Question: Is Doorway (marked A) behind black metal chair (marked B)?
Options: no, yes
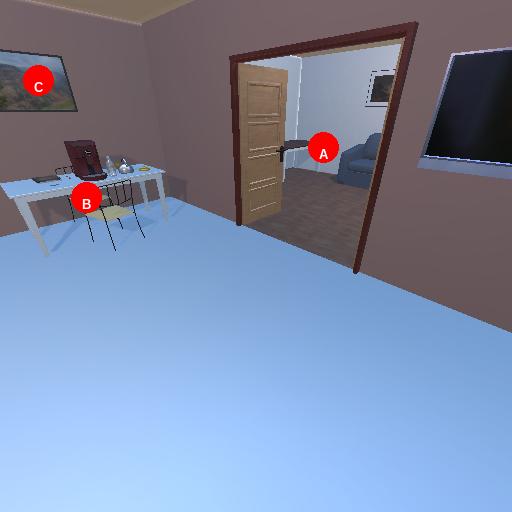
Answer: no